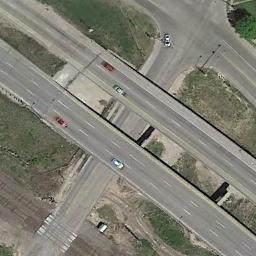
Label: overpass